Question:
I have a sliding screen on a long HTML page with left and right columns. How can I obtain the height position of the screen in the HTML page, knowing users use sliding bars? I need this to slide the left and right column content to follow users' movement. Thanks.
P.S.: I am using JQuery (if it helps).
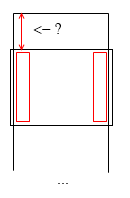
Answer: You can use 'scrollTop' to find the vertical scroll position of any DOM element.
'$('#element').scrollTop()'
Some other useful functions: 'scrollLeft()' , 'offset()' , 'position()'